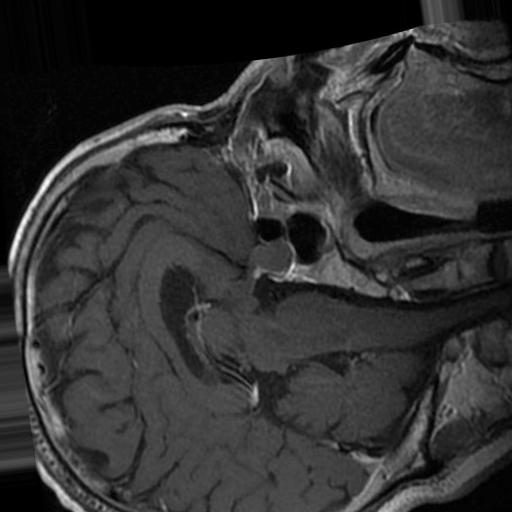
Label: brain_tumor